Aerial crown-view tile of a tropical tree (Barro Colorado Island, Panama), acquired 20250915:
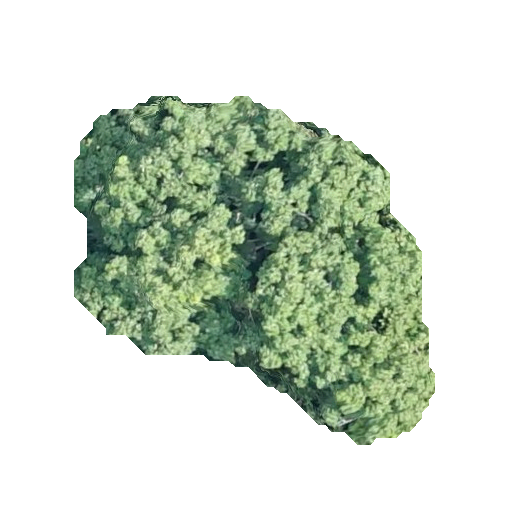
Species: Ceiba pentandra
GBIF accepted scientific name: Ceiba pentandra
Crown area: 125.486 m²